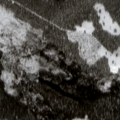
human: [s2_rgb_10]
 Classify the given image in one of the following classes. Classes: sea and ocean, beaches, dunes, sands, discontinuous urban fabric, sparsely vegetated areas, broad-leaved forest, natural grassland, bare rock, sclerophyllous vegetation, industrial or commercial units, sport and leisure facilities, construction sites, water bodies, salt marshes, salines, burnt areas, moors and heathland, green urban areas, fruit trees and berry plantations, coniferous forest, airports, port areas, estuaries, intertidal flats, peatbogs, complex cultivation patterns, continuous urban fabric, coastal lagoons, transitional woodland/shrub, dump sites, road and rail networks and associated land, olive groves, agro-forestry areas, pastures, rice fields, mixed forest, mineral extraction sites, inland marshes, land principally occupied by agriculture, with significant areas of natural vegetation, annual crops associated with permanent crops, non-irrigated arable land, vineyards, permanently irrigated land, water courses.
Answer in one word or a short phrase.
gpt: coniferous forest, transitional woodland/shrub